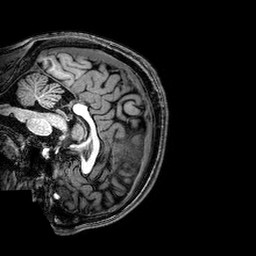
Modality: T1w
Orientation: sagittal
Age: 29
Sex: male